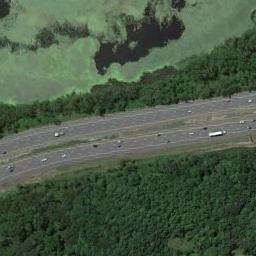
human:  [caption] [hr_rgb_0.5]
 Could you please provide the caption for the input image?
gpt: The freeway is between the grass and some trees .

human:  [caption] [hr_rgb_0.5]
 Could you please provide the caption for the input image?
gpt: There are many buildings and green plants on both sides of the freeway, There are several cars on the freeway, And many cars are parked in the open space beside the freeway .

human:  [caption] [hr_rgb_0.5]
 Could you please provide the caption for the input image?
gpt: There are different Numbers of cars on each highway .

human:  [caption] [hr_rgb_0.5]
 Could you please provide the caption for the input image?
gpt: A freeway with a small bend goes through the forest with a clearing and some cars are driving on the freeway .

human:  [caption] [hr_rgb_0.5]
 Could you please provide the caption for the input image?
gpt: There are many green trees and a lake beside the freeway .